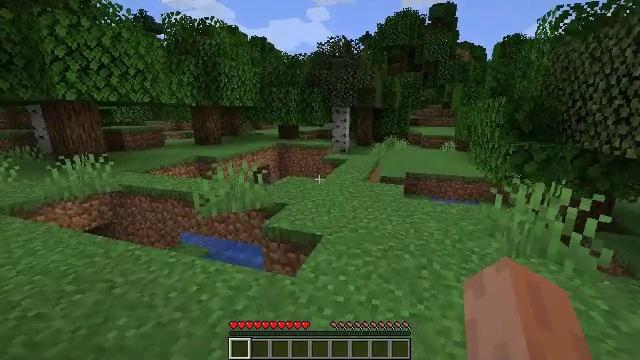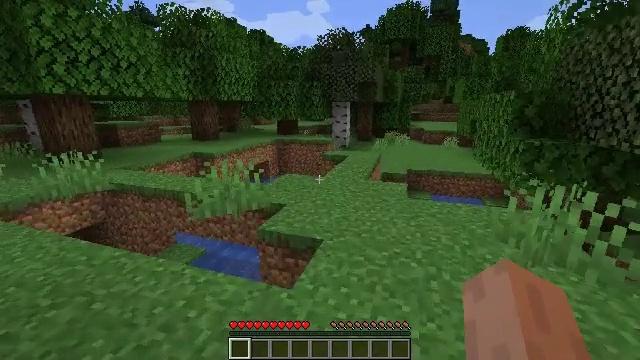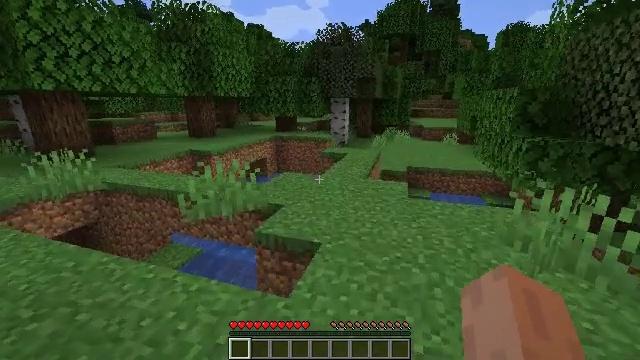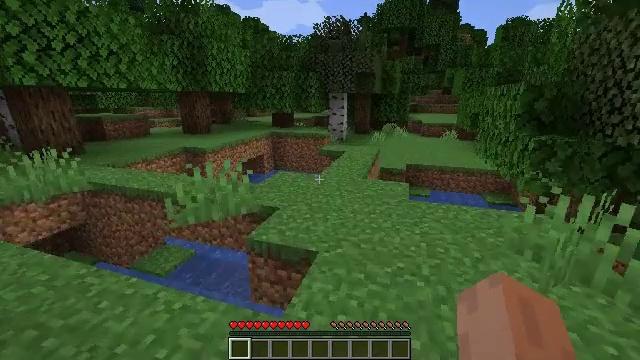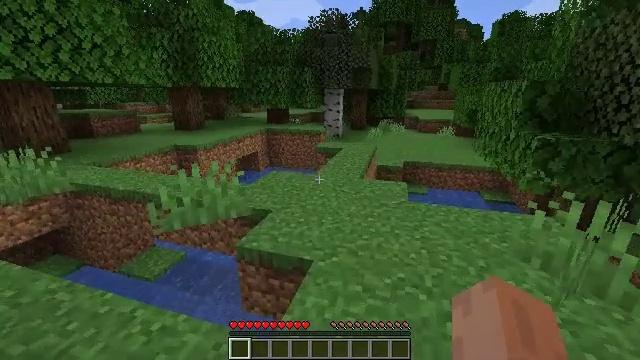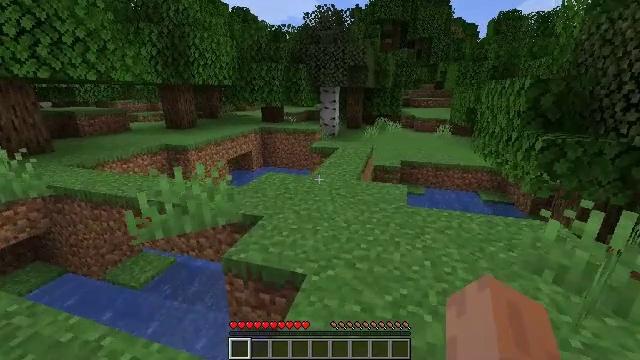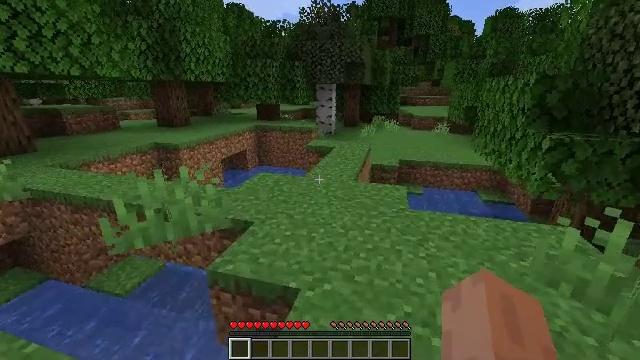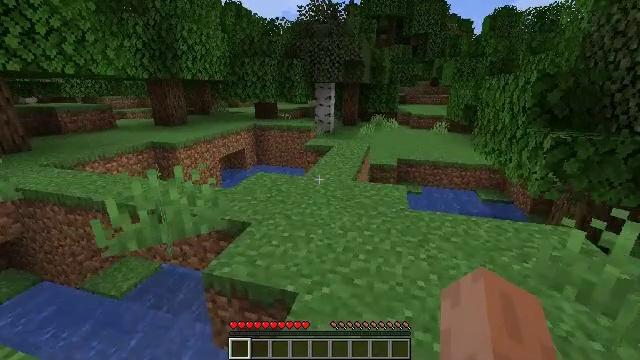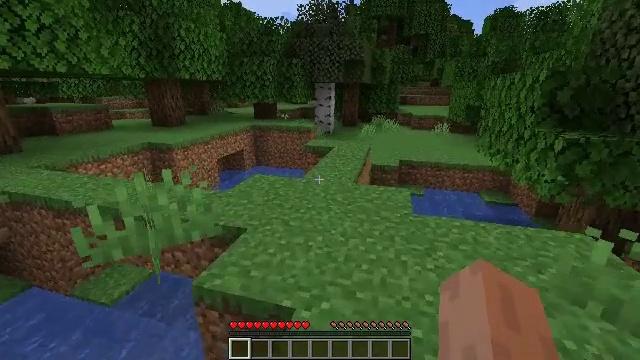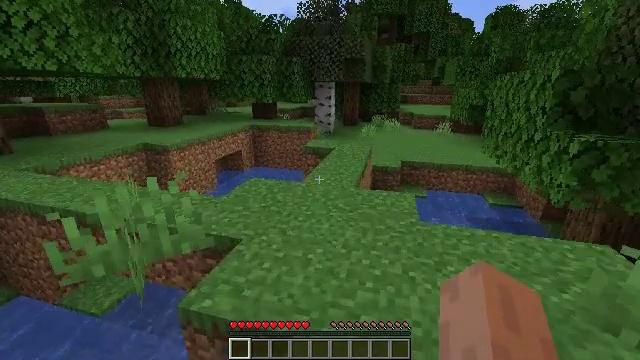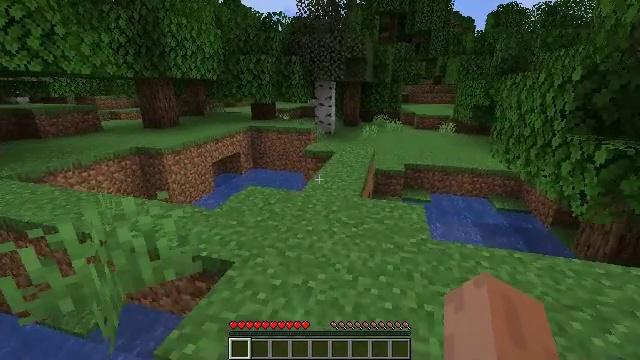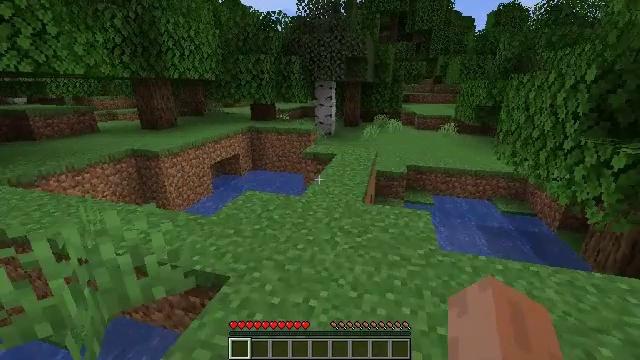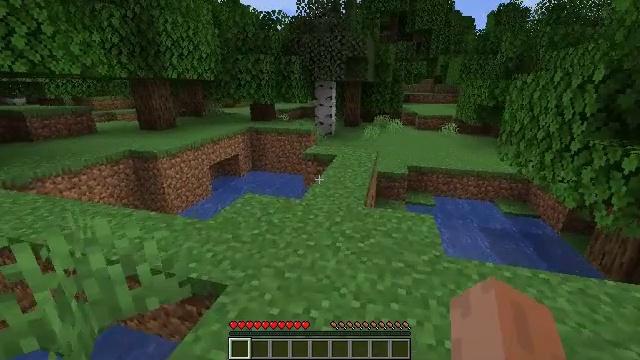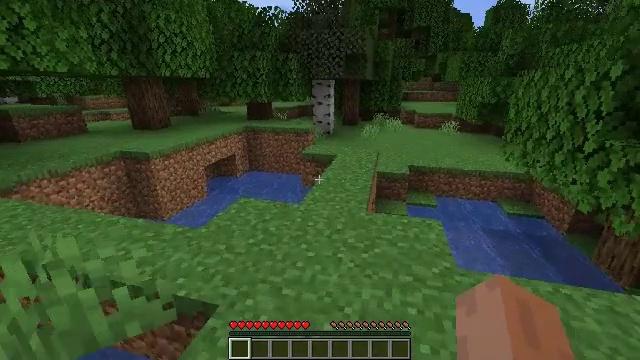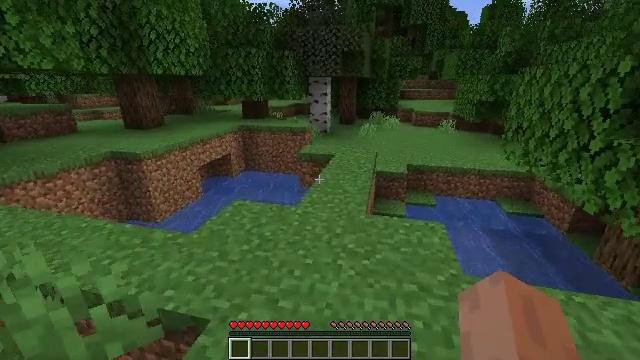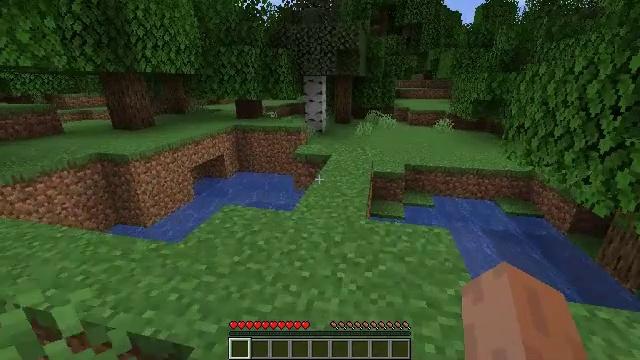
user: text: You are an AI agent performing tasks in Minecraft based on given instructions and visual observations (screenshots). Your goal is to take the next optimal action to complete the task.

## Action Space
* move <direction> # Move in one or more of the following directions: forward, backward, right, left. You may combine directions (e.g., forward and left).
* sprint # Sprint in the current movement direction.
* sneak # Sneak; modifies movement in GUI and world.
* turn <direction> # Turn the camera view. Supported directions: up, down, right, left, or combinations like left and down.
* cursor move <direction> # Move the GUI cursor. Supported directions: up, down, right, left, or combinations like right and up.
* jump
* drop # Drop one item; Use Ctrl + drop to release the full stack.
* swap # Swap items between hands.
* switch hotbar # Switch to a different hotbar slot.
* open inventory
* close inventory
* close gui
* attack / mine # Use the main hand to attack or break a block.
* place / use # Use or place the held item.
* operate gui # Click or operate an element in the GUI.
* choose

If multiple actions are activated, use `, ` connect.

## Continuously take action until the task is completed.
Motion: motion action
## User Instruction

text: Break the existing planks.
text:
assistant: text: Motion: move forward, attack / mine
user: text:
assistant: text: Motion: move forward, attack / mine
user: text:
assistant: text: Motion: move forward, attack / mine
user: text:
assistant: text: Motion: move forward, attack / mine
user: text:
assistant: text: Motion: move forward, attack / mine
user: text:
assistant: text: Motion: move forward, attack / mine
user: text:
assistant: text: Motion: move forward, attack / mine
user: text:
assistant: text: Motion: move forward, attack / mine
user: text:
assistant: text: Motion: move forward, attack / mine
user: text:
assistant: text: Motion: move forward, attack / mine
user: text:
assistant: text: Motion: move forward, attack / mine
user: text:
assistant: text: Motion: move forward, attack / mine
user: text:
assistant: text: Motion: move forward, attack / mine
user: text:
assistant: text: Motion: move forward, attack / mine
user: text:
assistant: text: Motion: move forward, turn right, attack / mine
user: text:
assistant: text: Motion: move forward, turn right, attack / mine
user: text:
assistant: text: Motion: move forward, turn right, attack / mine
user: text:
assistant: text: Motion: move forward, attack / mine
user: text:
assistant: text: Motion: move forward, attack / mine
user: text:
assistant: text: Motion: move forward, attack / mine
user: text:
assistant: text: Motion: move forward, attack / mine
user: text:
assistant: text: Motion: move forward, attack / mine
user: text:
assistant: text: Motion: move forward, attack / mine
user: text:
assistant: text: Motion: move forward, attack / mine
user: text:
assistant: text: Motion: move forward, attack / mine
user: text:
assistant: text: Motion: move forward, attack / mine
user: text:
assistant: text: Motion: move forward, attack / mine
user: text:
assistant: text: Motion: move forward, turn left, attack / mine
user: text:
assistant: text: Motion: move forward, turn left and up, attack / mine
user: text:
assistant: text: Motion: move forward and move right, turn left, attack / mine